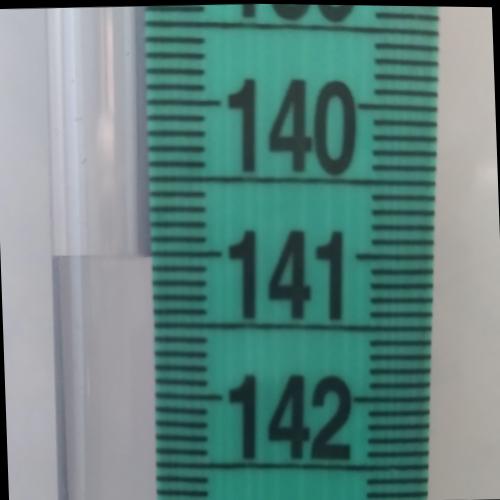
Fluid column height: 141.0 cm